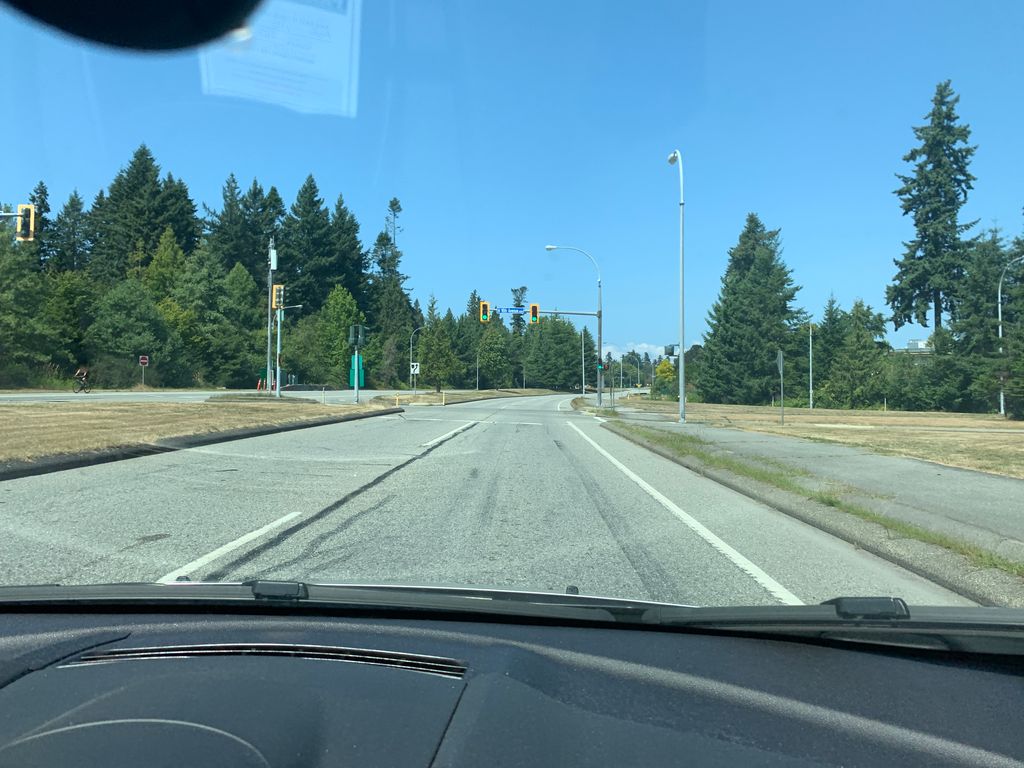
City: vancouver